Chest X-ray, PA view. Patient: 46 years old, sex M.
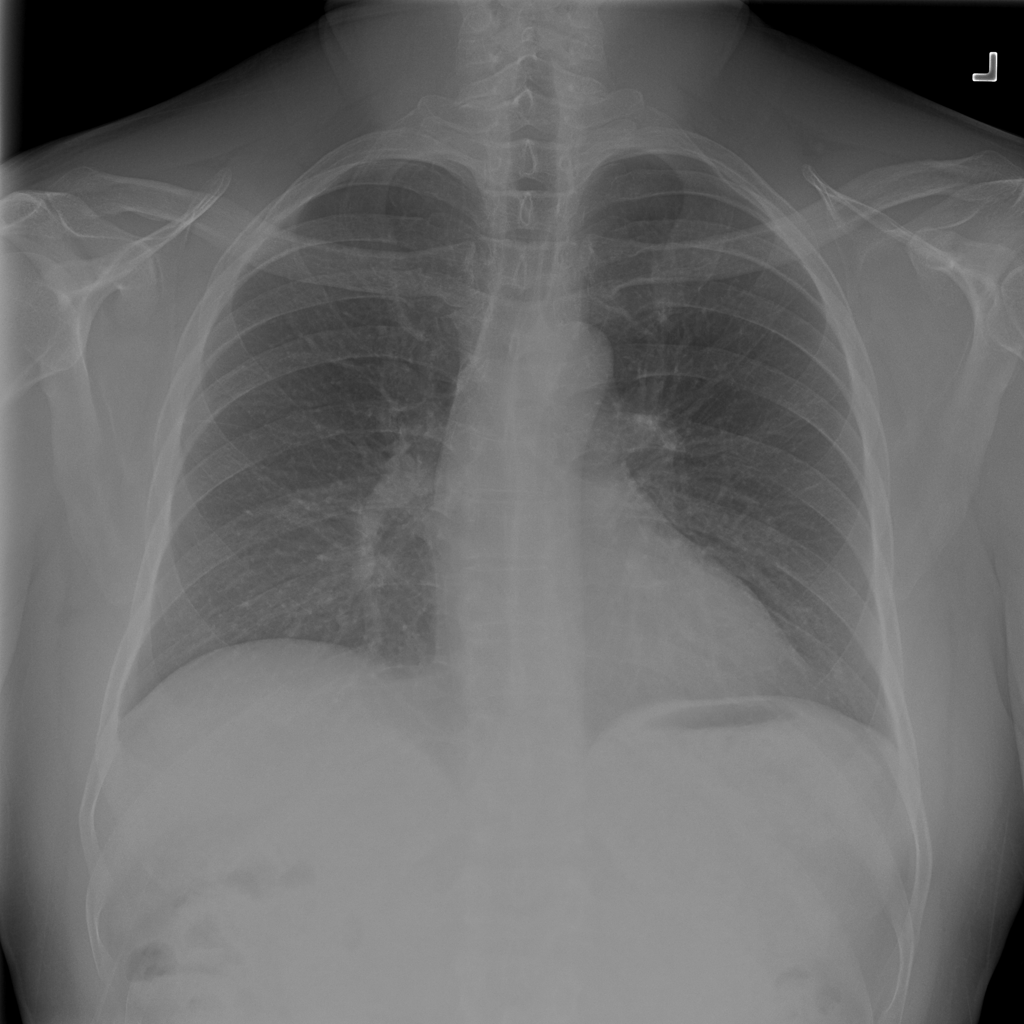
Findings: No Finding